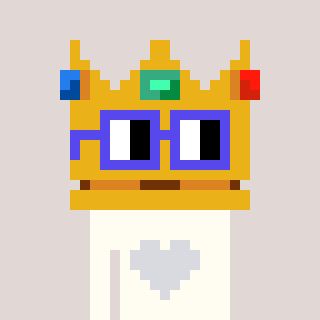
a pixel art character with square blue glasses, a crown-shaped head and a grayscale-colored body on a warm background